Question: I have the following code to fetch the data from URL, store it in arrays, and display it inside the table.
Now the issue is my URL which is feeding data to the tables changes according to the button click i.e. If user clicks button [gainer], data gets fetched from URL related to gainer and so on.
As I have called gainer method in didLoad method, initially data is displayed from the respective URL.But on button click no action is taken. The reason is I'm populating the arrays in methods (gainer and looser) but table is fetching data from the arrays at the time of table creation(and arrays are empty at that point).
I have created button in design view while I'm creating table programmatically.
'''
#import <UIKit/UIKit.h>
@interface fetchdataViewController : UIViewController<UITableViewDataSource,UITableViewDelegate>{
IBOutlet UIWebView *webView;
NSMutableArray *arr1;
NSMutableArray *atarr;
NSMutableArray *arr2;
NSMutableArray *a;
NSMutableArray *b;
NSMutableArray *c;
NSMutableArray *d;
UITableView *aTableView;
}
-(IBAction)btnClicked:(id)sender;
-(IBAction)btnClicked1:(id)sender;
-(void)gainer;
-(void)looser;
@property(nonatomic,retain)NSMutableArray *arr1;
@property(nonatomic,retain)NSMutableArray *arr2;
@property(nonatomic,retain)NSMutableArray *atarr;
@property(nonatomic,retain)NSMutableArray *a;
@property(nonatomic,retain)NSMutableArray *b;
@property(nonatomic,retain)NSMutableArray *c;
@property(nonatomic,retain)NSMutableArray *d;
@property(nonatomic,retain)UIWebView *webView;
@property(nonatomic,retain)UITableView *aTableView;
@end
'''
'''
#import "fetchdataViewController.h"
@implementation fetchdataViewController
NSMutableArray *atarr;
NSMutableArray *arr1;
NSMutableArray *arr2;
NSMutableArray *a;
NSMutableArray *b;
NSMutableArray *c;
NSMutableArray *d;
NSMutableString *mainstr;
NSMutableString *str;
@synthesize webView;
@synthesize arr1;
@synthesize arr2;
@synthesize atarr;
@synthesize a;
@synthesize b;
@synthesize c;
@synthesize d;
@synthesize aTableView;
int i,j;
- (NSInteger)tableView:(UITableView *)tableView numberOfRowsInSection:(NSInteger)section {
return [a count];
}
- (UITableViewCell *)tableView:(UITableView *)tableView
cellForRowAtIndexPath:(NSIndexPath *)indexPath {
static NSString *CellIdentifier=@"Cell";
static NSInteger StateTag = 1;
static NSInteger CapitalTag = 2;
static NSInteger StateTag1 = 3;
static NSInteger StateTag2 = 4;
UITableViewCell *cell=[tableView dequeueReusableCellWithIdentifier:CellIdentifier];
if(cell == nil){
cell=[[[UITableViewCell alloc]initWithFrame:CGRectZero reuseIdentifier:CellIdentifier]autorelease];
CGRect frame;
frame.origin.x = 10;
frame.origin.y = 5;
frame.size.height = 35;
frame.size.width = 170;
UILabel *capitalLabel = [[UILabel alloc] initWithFrame:frame];
capitalLabel.tag = CapitalTag;
[cell.contentView addSubview:capitalLabel];
frame.origin.x += 125;
UILabel *stateLabel = [[UILabel alloc] initWithFrame:frame];
stateLabel.tag = StateTag;
[cell.contentView addSubview:stateLabel];
frame.origin.x += 100;
UILabel *stateLabel1 = [[UILabel alloc] initWithFrame:frame];
stateLabel1.tag = StateTag1;
[cell.contentView addSubview:stateLabel1];
frame.origin.x += 100;
UILabel *stateLabel2 = [[UILabel alloc] initWithFrame:frame];
stateLabel2.tag = StateTag2;
[cell.contentView addSubview:stateLabel2];
}
UILabel *capitalLabel = (UILabel *) [cell.contentView viewWithTag:CapitalTag];
UILabel *stateLabel = (UILabel *) [cell.contentView viewWithTag:StateTag];
UILabel *stateLabel1 = (UILabel *) [cell.contentView viewWithTag:StateTag1];
UILabel *stateLabel2 = (UILabel *) [cell.contentView viewWithTag:StateTag2];
capitalLabel.text=[a objectAtIndex:indexPath.row];
stateLabel.text = [b objectAtIndex:indexPath.row];
stateLabel1.text = [c objectAtIndex:indexPath.row];
stateLabel2.text = [d objectAtIndex:indexPath.row];
return cell;
}
-(IBAction)btnClicked:(id)sender{
[self gainer];
}
-(IBAction)btnClicked1:(id)sender {
[self looser];
}
-(void)gainer{
arr1=[[NSMutableArray alloc]init];
arr2=[[NSMutableArray alloc]init];
a=[[NSMutableArray alloc]init];
b=[[NSMutableArray alloc]init];
c=[[NSMutableArray alloc]init];
d=[[NSMutableArray alloc]init];
NSURL *url=[NSURL URLWithString:@"http://ipad.idealake.com/default.aspx?id=G"];
NSURLRequest *req=[NSURLRequest requestWithURL:url];
[webView loadRequest:req];
//storing page data in string
mainstr=[[NSMutableString alloc] initWithContentsOfURL:url];
atarr=[mainstr componentsSeparatedByString:@"@"];
NSString *str2;
NSString *str3;
for(int i=0; i<[atarr count]-1; i++)
{
// NSLog(@"i=:%i",i);
NSMutableString *str = [atarr objectAtIndex:i];
if (str!= nil)
arr1=[str componentsSeparatedByString:@";"];
for (int k=0;k<[arr1 count];k++)
{
str2 = [arr1 objectAtIndex:k];
[arr2 addObject:str2];
}
}
else
{
//NSLog (@"Nill");
}
}
for(int l=0;l<[arr2 count]/4;l++){
str3=[arr2 objectAtIndex:4*l];
[a addObject:str3];
str3=[arr2 objectAtIndex:(4*l)+1];
[b addObject:str3];
str3=[arr2 objectAtIndex:(4*l)+2];
[c addObject:str3];
str3=[arr2 objectAtIndex:(4*l)+3];
[d addObject:str3];
}
}
-(void)looser{
arr1=[[NSMutableArray alloc]init];
arr2=[[NSMutableArray alloc]init];
a=[[NSMutableArray alloc]init];
b=[[NSMutableArray alloc]init];
c=[[NSMutableArray alloc]init];
d=[[NSMutableArray alloc]init];
NSURL *url=[NSURL URLWithString:@"http://ipad.idealake.com/default.aspx?id=L"];
NSURLRequest *req=[NSURLRequest requestWithURL:url];
[webView loadRequest:req];
mainstr=[[NSMutableString alloc] initWithContentsOfURL:url];
atarr=[mainstr componentsSeparatedByString:@"@"];
NSString *str2;
NSString *str3;
for(int i=0; i<[atarr count]-1; i++)
{
NSMutableString *str = [atarr objectAtIndex:i];
if (str!= nil)
{
arr1=[str componentsSeparatedByString:@";"];
for (int k=0;k<[arr1 count];k++)
{
str2 = [arr1 objectAtIndex:k];
[arr2 addObject:str2];
}
}
else
{
//NSLog (@"Nill");
}
}
for(int l=0;l<[arr2 count]/4;l++){
str3=[arr2 objectAtIndex:4*l];
[a addObject:str3];
str3=[arr2 objectAtIndex:(4*l)+1];
[b addObject:str3];
str3=[arr2 objectAtIndex:(4*l)+2];
[c addObject:str3];
str3=[arr2 objectAtIndex:(4*l)+3];
[d addObject:str3];
}
}
- (void)didReceiveMemoryWarning
{
[super didReceiveMemoryWarning];
}
#pragma mark - View lifecycle
- (void)viewDidLoad
{
arr1=[[NSMutableArray alloc]init];
arr2=[[NSMutableArray alloc]init];
a=[[NSMutableArray alloc]init];
b=[[NSMutableArray alloc]init];
c=[[NSMutableArray alloc]init];
d=[[NSMutableArray alloc]init];
[self gainer];
[super viewDidLoad];
aTableView = [[UITableView alloc] initWithFrame:[[UIScreen mainScreen]applicationFrame] style:UITableViewStyleGrouped];
aTableView.dataSource = self;
aTableView.delegate = self;
aTableView.frame = CGRectMake(0, 10, 720, 500);
[self.view addSubview:aTableView];
[super viewDidLoad];
}
- (void)viewDidUnload
{
[super viewDidUnload];
}
- (void)viewWillAppear:(BOOL)animated
{
[super viewWillAppear:animated];
}
- (void)viewDidAppear:(BOOL)animated
{
[super viewDidAppear:animated];
}
- (void)viewWillDisappear:(BOOL)animated
{
[super viewWillDisappear:animated];
}
- (void)viewDidDisappear:(BOOL)animated
{
[super viewDidDisappear:animated];
}
- (BOOL)shouldAutorotateToInterfaceOrientation:(UIInterfaceOrientation)interfaceOrientation
{
// Return YES for supported orientations
return YES;
}
@end
'''
When I run the below code, I get this output. That shaded grey portion is my main concern.

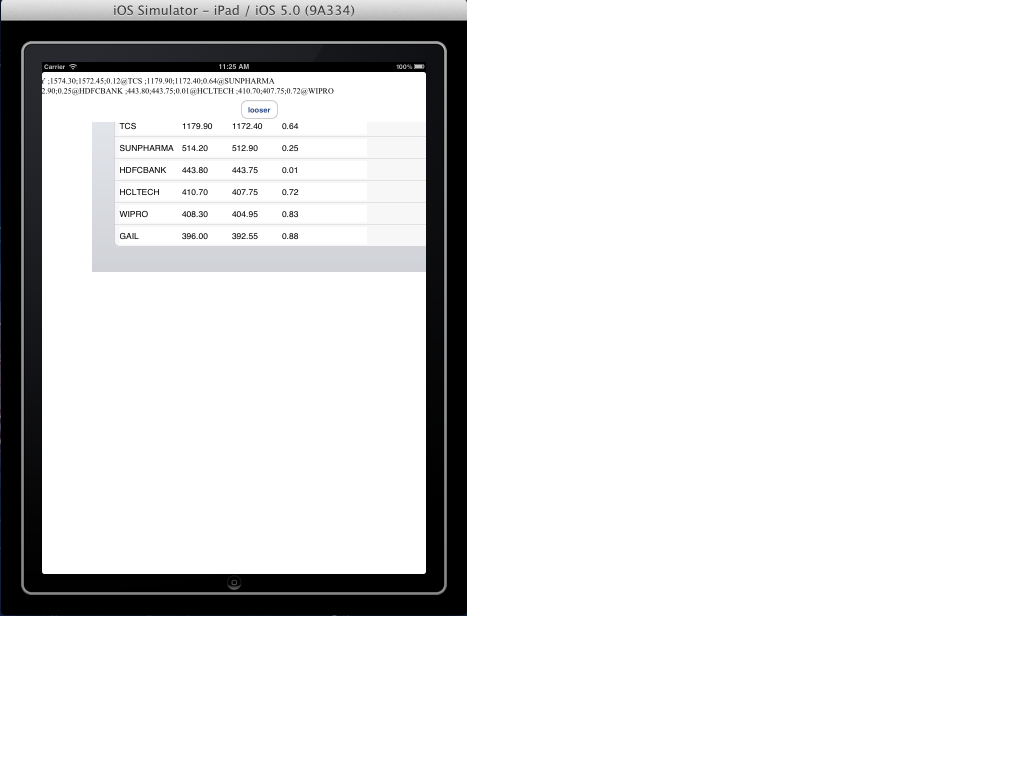
Answer: You need to tell your 'UITableView' that the data has changed by calling 'reloadData'.